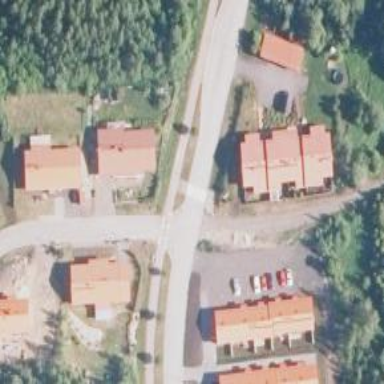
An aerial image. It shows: Uncontrolled crossing on the road.